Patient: sex F, age 56
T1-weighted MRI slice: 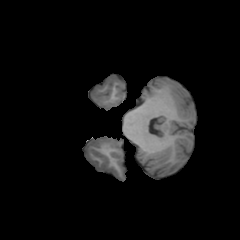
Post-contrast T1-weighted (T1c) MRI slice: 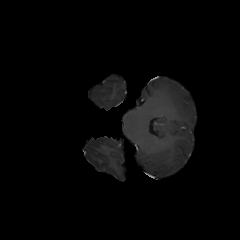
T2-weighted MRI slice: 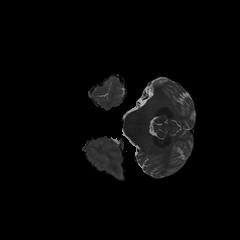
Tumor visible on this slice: no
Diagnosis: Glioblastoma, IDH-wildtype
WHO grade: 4